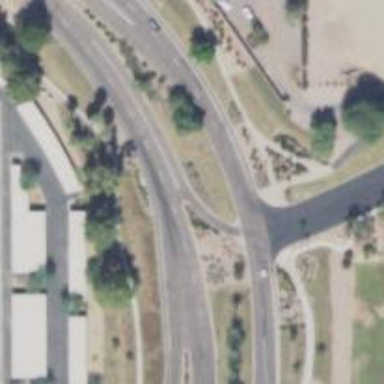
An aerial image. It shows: Tertiary_link road with asphalt surface.